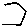
Label: hexagon